二年级 · 算术
横线上填上 “+” “一”或 “ $\times$ ”。

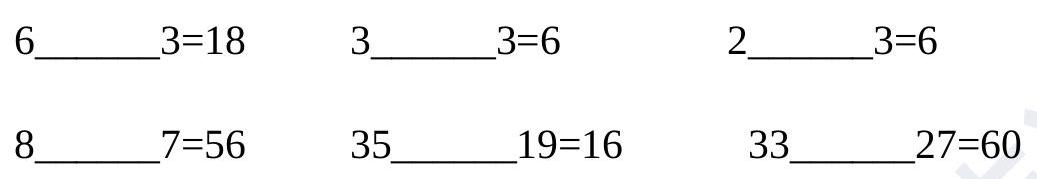
答案: ; +; X; X; -- +